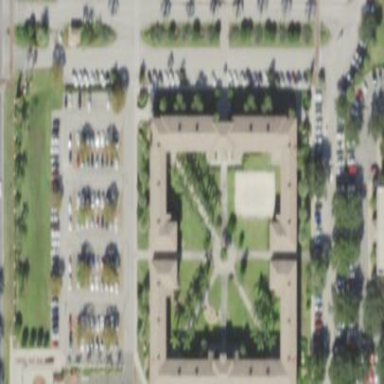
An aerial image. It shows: Dormitory building.